Question: I have a dataset where the x-axis is a date, but it is only mm-dd (no year). I am using year as a group variable as I am trying to show a YOY change on the same plot. The x-axis labeling is too crowded and I'd like to limit the tick mark labels so that not every date is shown. This could be every other day, every third day, one day a week -- any of these would work.
I have tried a few solutions but cannot get them to work, I'm assuming because my x-axis is not a Date, but a character. (Previous to arriving at this mm-dd solution for the x-axis, I tried plotting the x-axis with a yyyy-mm-dd Date format, but was unsuccessful in figuring out how to get ggplot2 to ignore the "yyyy" part.)
An example:
'''
myDF <- data.frame(
myDate = format(seq(as.Date("2014-02-01"),
length=28, by="1 day"), "%m-%d"),
myVar = sample(100,28),
myGroup = sample(2,28,TRUE)
)
head(myDF)
myDate myVar myGroup
02-01 87 1
02-02 34 1
02-03 48 2
02-04 59 1
02-05 98 1
02-06 18 2
ggplot(myDF, aes(myDate, myVar, group=myGroup, color=as.factor(myGroup))) +
geom_line()
'''

I have tried:
'''
ggplot(myDF, aes(myDate, myVar, group=myGroup, color=as.factor(myGroup))) +
geom_line() + scale_x_discrete(breaks = c(1,10,20))
'''
This appears to confuse ggplot since the labels disappear completely. (Same result with a seq() attempt.)
I have also tried:
'''
ggplot(myDF, aes(myDate, myVar, group=myGroup, color=as.factor(myGroup))) +
geom_line() + scale_x_date(breaks = "1 week")
'''
This throws an error re: myDate not being a Date.
I've already switched the format of the tick labels to be vertical, but it is still too crowded on the plot.
Any tips would be very much appreciated. Thanks!
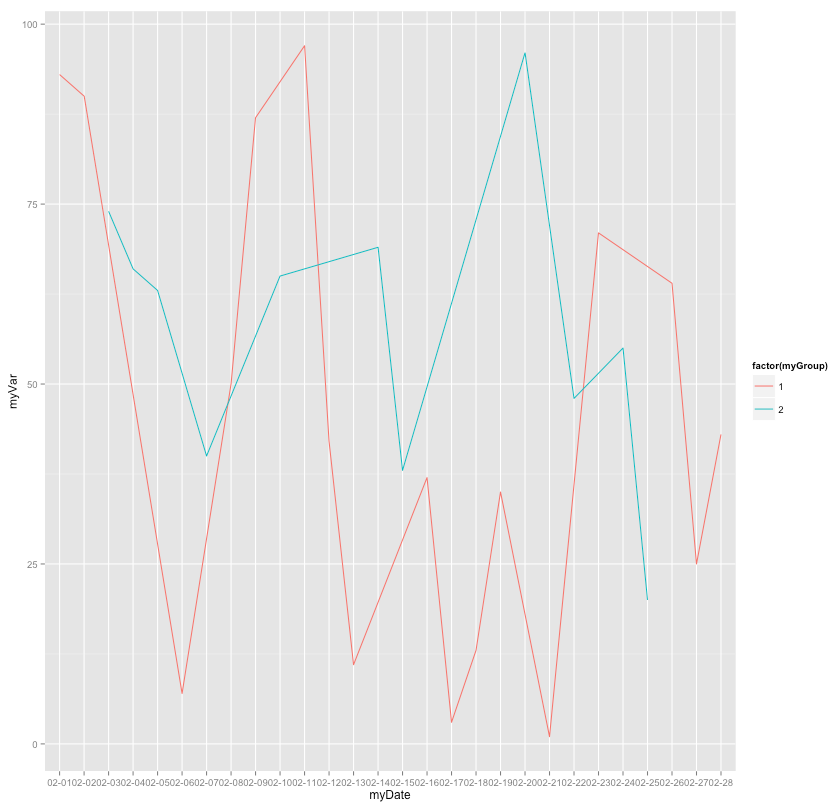
Answer: If you want to use 'myDate' variable without the year (as character) then one solution would be to use 'scale_x_discrete()' and then provide 'myDF$myDate' as 'breaks=' argument and select sequence of values you want to show. In this example I selected every 7th value.
'''
ggplot(myDF, aes(myDate, myVar, group=myGroup, color=as.factor(myGroup))) +
geom_line() + scale_x_discrete(breaks = unique(myDF$myDate)[seq(1,28,7)])
'''